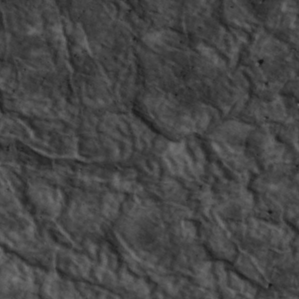
Label: non_frost